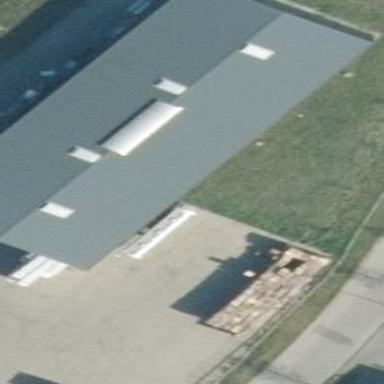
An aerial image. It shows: Industrial building.